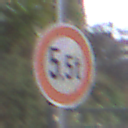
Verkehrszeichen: TatsaechlicheMasse
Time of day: Midday
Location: Outdoor (Urban)
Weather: Overcast
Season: NotSpecified
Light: Natural